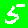
Digit: 5